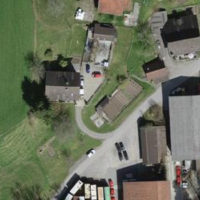
EUNIS habitat code: 54
Species observed at this site:
Plantago major